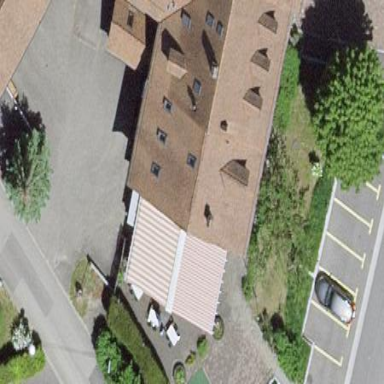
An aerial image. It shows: Restaurant in building.